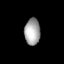
Tissue: lung
Cell type: Fibroblasts
Senescence score: 0.7158
Nuclear area (px): 405
Mean DAPI intensity: 166.736